Field crop: maize
Growth stage: 2
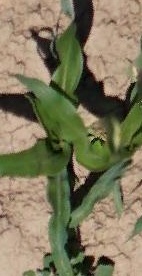
Species: maize